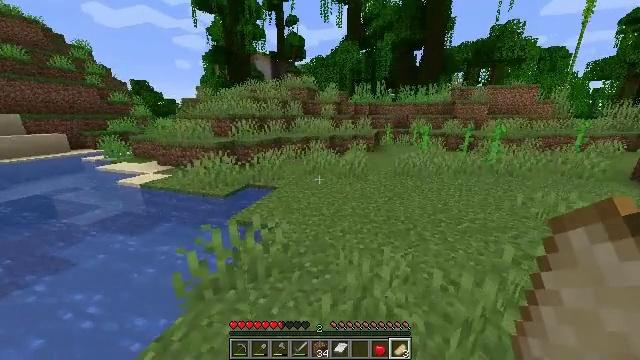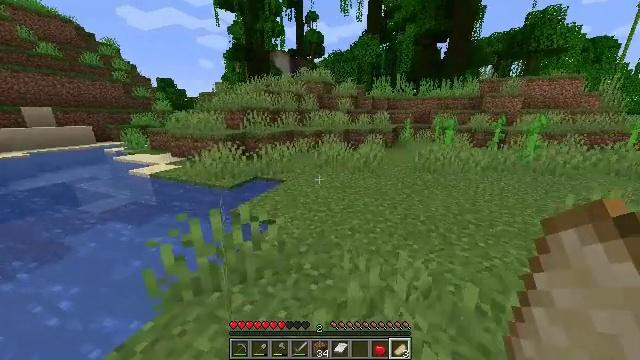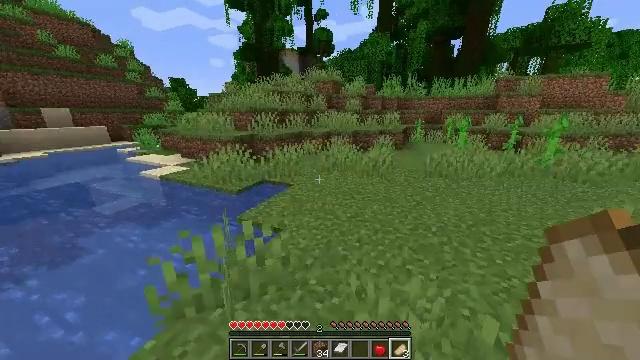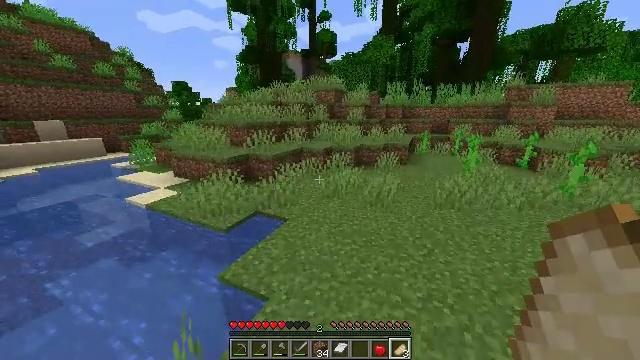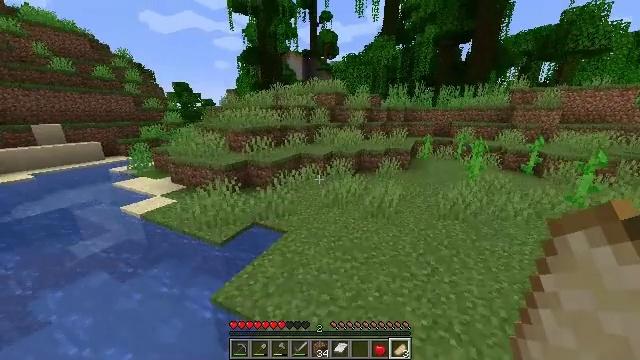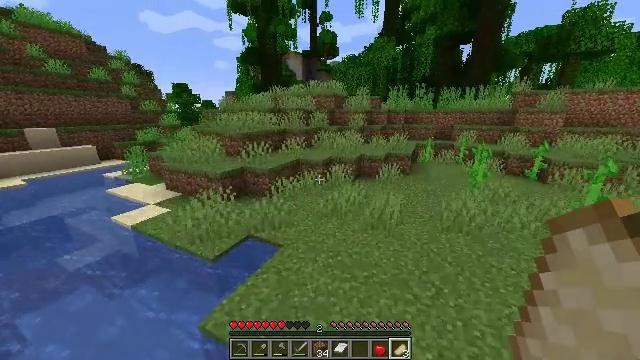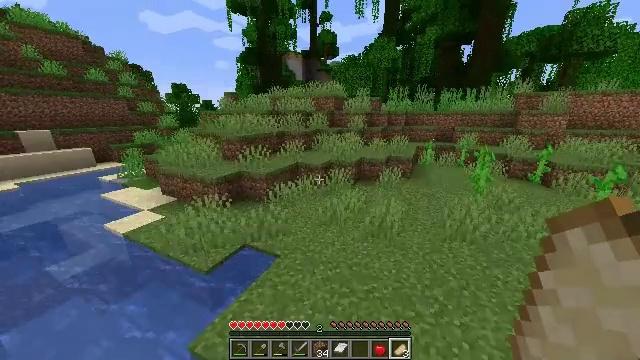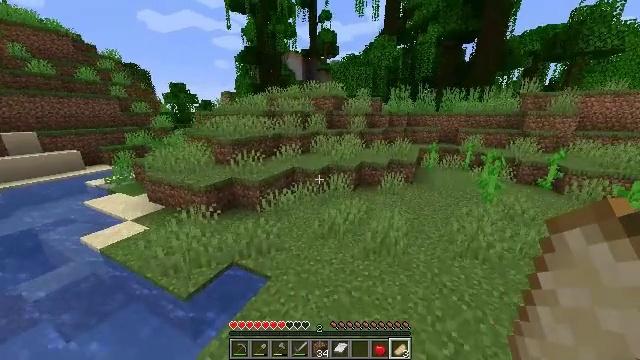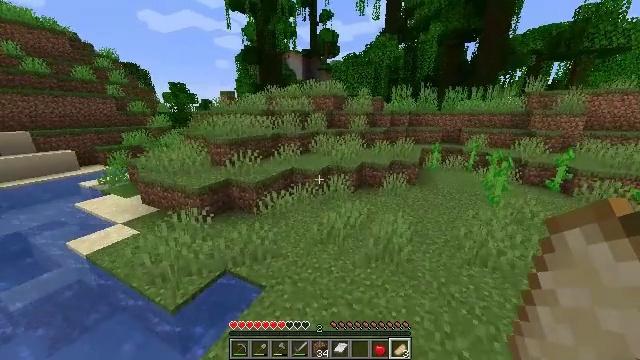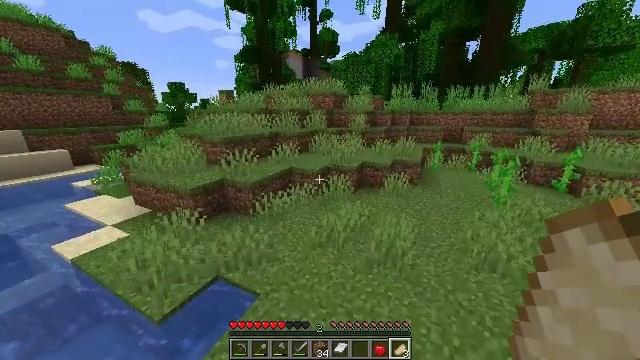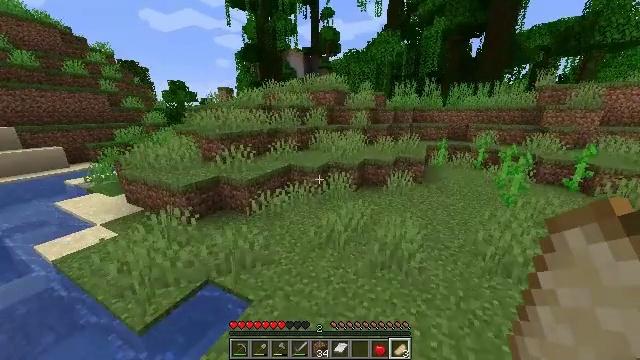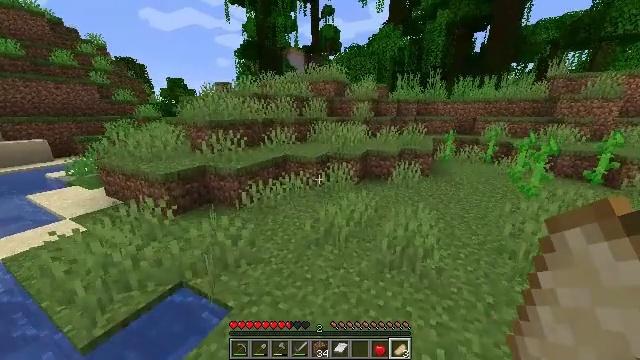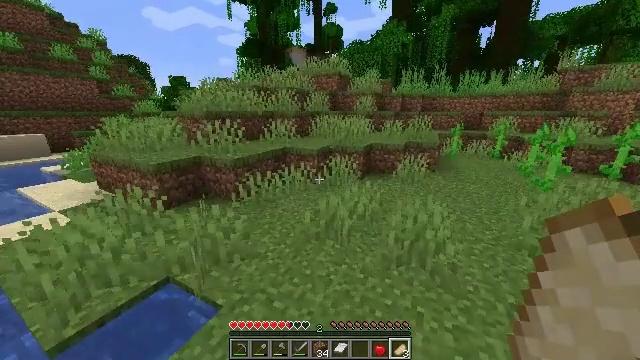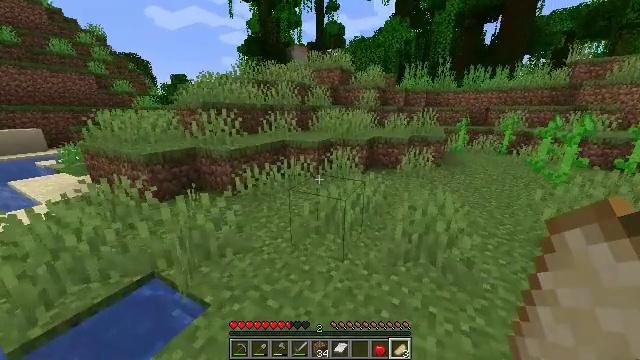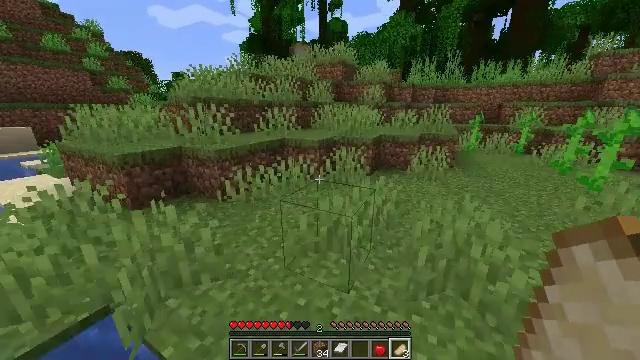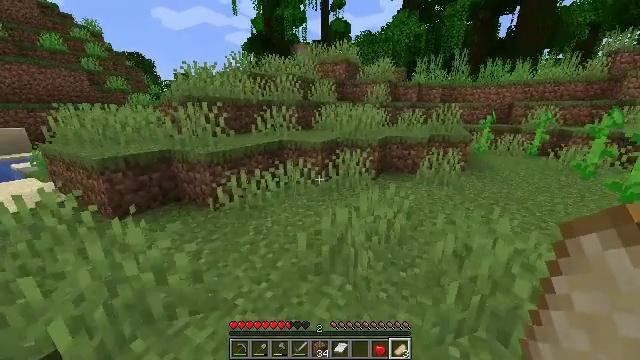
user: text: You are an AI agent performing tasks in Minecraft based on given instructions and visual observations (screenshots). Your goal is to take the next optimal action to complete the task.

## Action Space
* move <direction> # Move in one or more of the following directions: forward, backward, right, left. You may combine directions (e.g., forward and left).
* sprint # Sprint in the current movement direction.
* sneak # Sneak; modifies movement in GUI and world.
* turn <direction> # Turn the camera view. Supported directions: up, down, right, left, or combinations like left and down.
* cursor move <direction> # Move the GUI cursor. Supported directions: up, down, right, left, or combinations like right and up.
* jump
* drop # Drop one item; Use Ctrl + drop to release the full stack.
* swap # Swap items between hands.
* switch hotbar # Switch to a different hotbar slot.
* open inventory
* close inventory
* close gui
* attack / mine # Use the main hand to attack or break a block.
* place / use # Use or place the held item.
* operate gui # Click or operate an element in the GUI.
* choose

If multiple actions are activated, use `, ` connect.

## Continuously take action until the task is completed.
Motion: motion action
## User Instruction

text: Break the clay block to collect it.
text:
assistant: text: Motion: move forward, sprint, turn left, jump
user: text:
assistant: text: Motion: move forward, sprint, turn left, jump
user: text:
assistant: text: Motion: move forward, sprint, jump
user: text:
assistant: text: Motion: move forward, sprint, jump
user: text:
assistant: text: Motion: move forward, sprint, jump
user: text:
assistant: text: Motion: move forward, sprint, jump
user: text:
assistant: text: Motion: move forward, sprint, jump
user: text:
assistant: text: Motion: move forward, sprint, jump
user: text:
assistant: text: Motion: move forward, sprint
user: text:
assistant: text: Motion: move forward, sprint
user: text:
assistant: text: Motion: move forward, sprint
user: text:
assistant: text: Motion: move forward, sprint
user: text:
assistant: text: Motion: move forward, sprint
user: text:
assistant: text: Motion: move forward, sprint
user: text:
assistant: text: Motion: move forward, sprint
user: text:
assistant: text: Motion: move forward, sprint
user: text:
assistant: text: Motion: move forward, sprint
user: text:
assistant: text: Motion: move forward, sprint
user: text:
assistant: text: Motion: move forward, sprint
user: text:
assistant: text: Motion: move forward, sprint
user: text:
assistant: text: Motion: move forward, sprint
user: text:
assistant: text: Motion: move forward, sprint, jump
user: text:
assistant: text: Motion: move forward, sprint, jump
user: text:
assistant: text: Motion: move forward, sprint, jump
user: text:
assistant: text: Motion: move forward, sprint, jump
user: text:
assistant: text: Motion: move forward, sprint, jump
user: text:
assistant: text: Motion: move forward, sprint, jump
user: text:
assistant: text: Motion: move forward, sprint, turn left, jump
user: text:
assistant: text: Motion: move forward, sprint, turn left, jump
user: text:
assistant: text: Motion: move forward, sprint, turn left